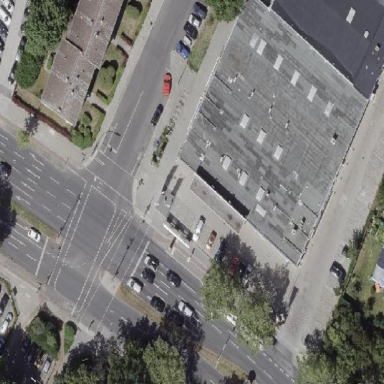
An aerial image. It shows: Parking area with surface.